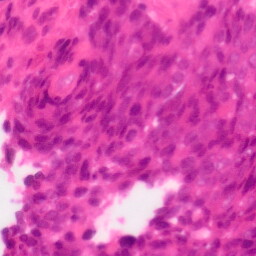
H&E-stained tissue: Colon